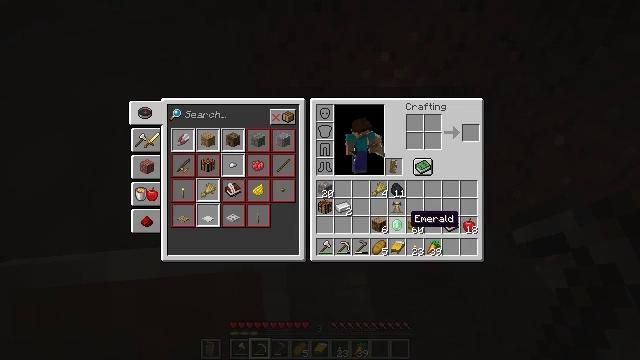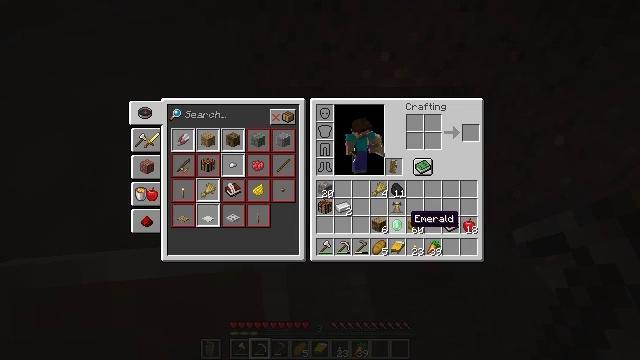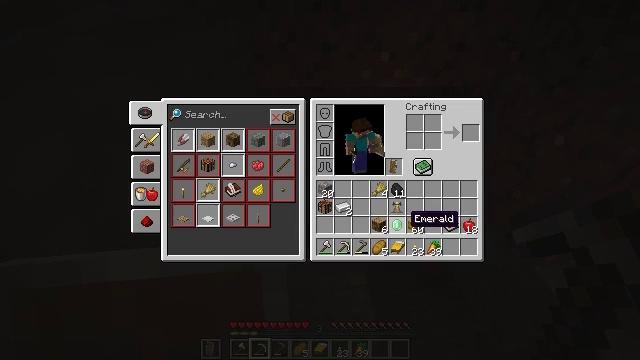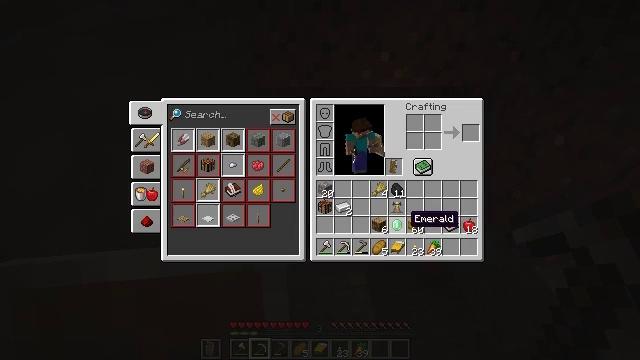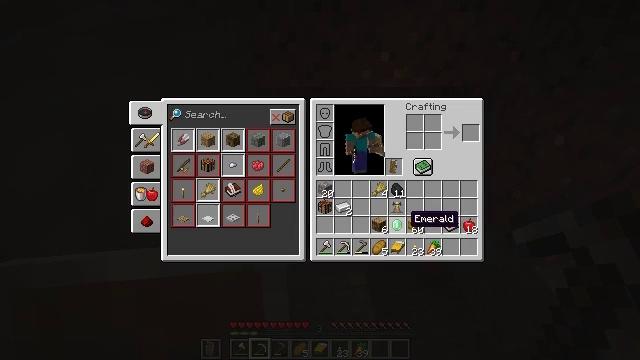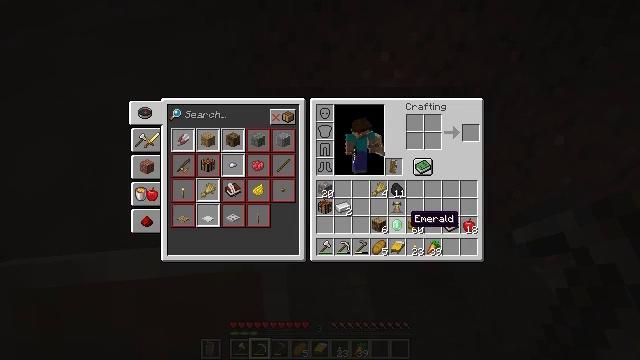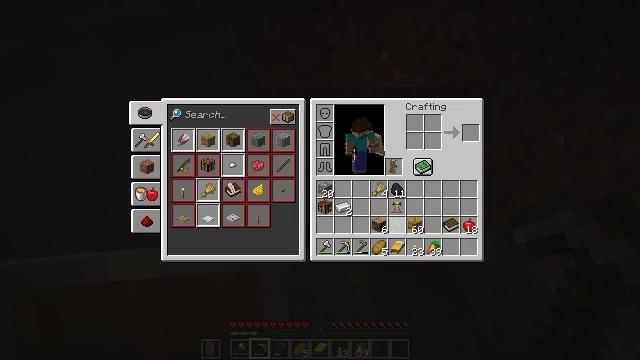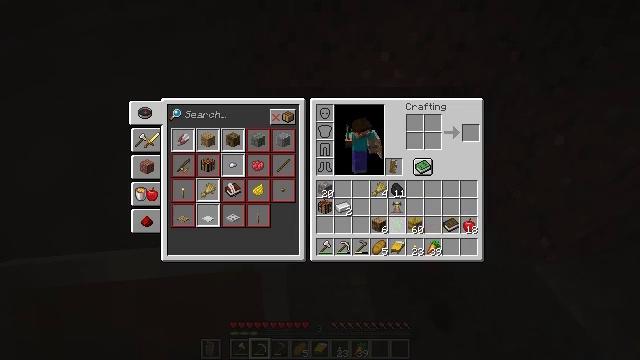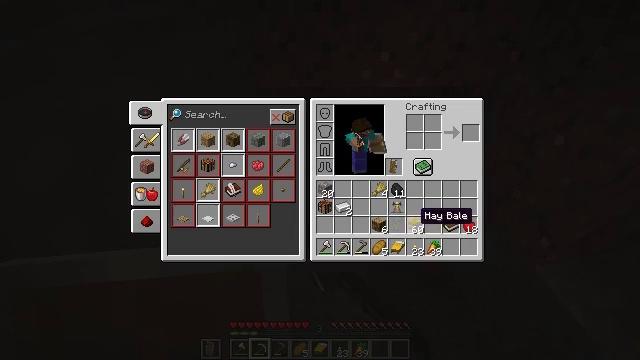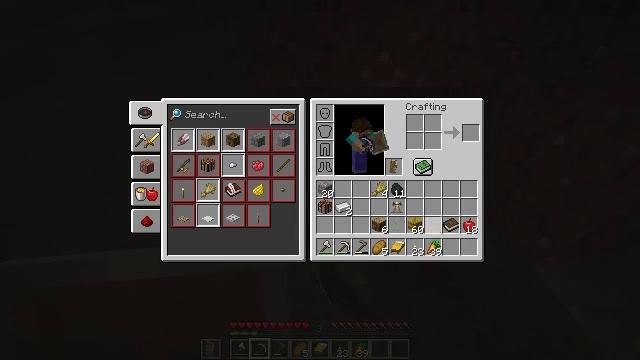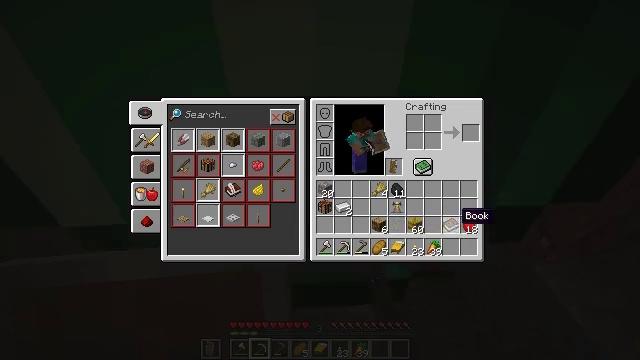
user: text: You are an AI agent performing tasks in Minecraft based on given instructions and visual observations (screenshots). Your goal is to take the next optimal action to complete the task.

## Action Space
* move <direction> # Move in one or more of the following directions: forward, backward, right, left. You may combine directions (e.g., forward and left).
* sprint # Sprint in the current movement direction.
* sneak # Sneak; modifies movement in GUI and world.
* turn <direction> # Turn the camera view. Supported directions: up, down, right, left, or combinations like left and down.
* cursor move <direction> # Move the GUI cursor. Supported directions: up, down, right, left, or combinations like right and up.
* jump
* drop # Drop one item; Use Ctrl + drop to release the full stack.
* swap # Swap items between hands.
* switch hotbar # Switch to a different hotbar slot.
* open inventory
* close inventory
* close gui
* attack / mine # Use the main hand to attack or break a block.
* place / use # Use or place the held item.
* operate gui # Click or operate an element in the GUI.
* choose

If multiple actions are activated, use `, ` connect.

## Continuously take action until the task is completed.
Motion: motion action
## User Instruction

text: Remove an emerald from the inventory.
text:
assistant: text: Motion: sprint
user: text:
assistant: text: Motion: sprint
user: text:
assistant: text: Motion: sprint
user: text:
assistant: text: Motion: sprint
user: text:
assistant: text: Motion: sprint
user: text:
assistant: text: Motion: sprint, drop
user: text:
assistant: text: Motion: sprint, drop
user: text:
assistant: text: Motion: sprint, cursor move right
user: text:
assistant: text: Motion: sprint, cursor move right
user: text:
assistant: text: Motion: sprint, cursor move right
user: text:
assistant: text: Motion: sprint